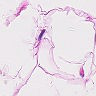
Metastatic tissue present: no